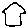
Label: house